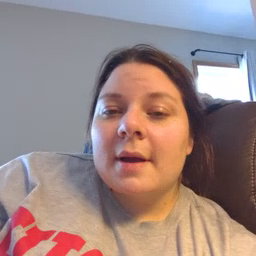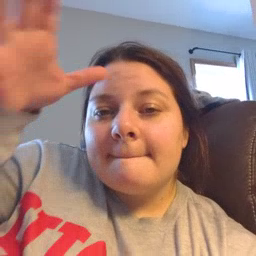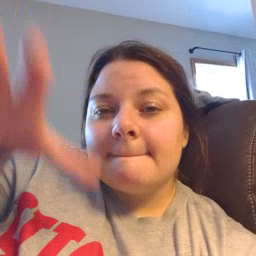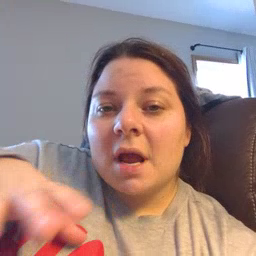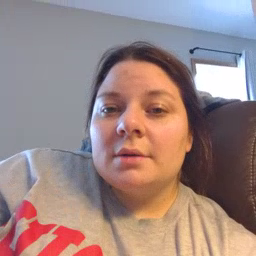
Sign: man